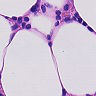
Metastatic tissue present: no